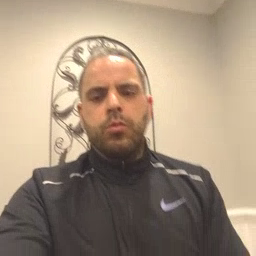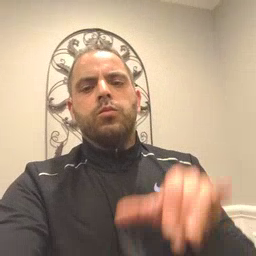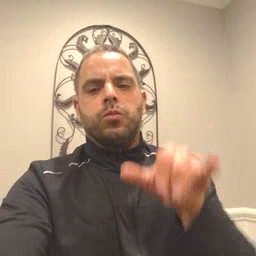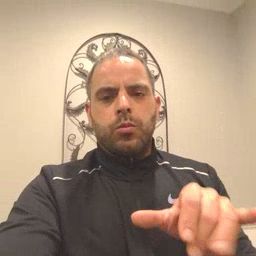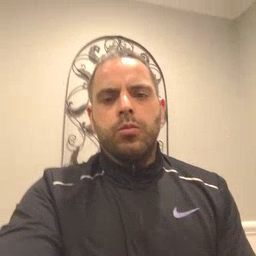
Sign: stay